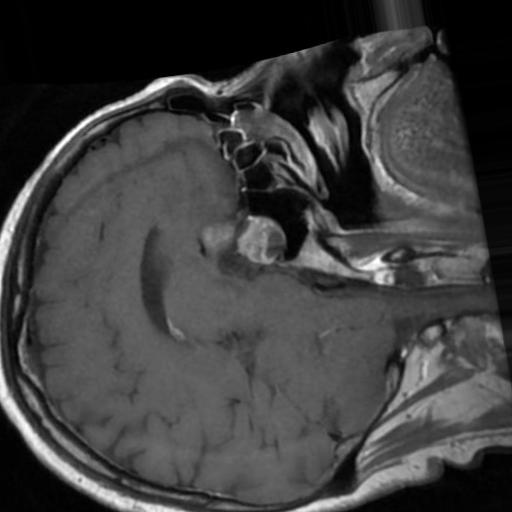
Label: brain_tumor